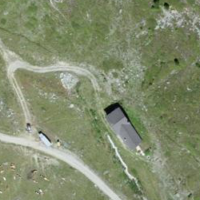
EUNIS habitat code: 26
Species observed at this site:
Chamaenerion angustifolium
Campanula barbata
Geum montanum
Anthus spinoletta
Vaccinium myrtillus
Rumex alpinus
Arnica montana
Achillea millefolium